Question: I just can't seem to figure this out. I've tried text-align: center; , display: inline-block and more but I just cant figure out how to center my navigation within the #menu-bottom-nav.
CSS
'''
#menu-bottom-nav { width: 600px; height: 70px; margin: 0px auto;}
#menu-bottom-nav li { list-style-type: none; float: left; margin-right: 20px;}
'''
Any help is appreciated.

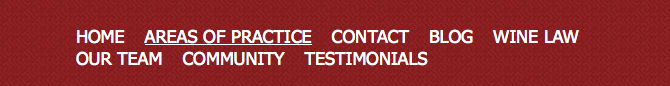
Answer: Try this out:
'''
<!DOCTYPE>
<html>
<head>
<title>Test</title>
<style type="text/css">
#menu-bottom-nav {
margin: 0;
padding: 0;
width: 600px;
text-align: center;
border: 1px solid #000;
}
#menu-bottom-nav li {
list-style-type: none;
margin-right: 20px;
border: 1px solid #ff0000;
display: inline-block;
*display: inline;
zoom: 1;
}
</style>
</head>
<body>
<ul id="menu-bottom-nav">
<li>Test</li>
<li>Test2</li>
<li>Test3</li>
</ul>
</body>
</html>
'''